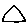
Label: triangle